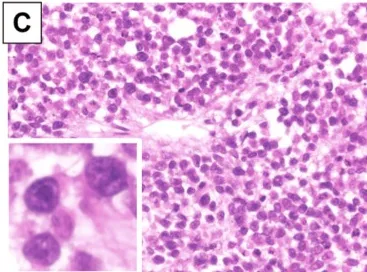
Biopsy and autopsy samples of human NUT carcinoma in the retroperitoneum. C: The tumor from the autopsy sample showed a dense proliferation of monomorphic, round tumor cells with a high nucleocytoplasmic ratio. Inset, magnified view of tumor nuclei with fine chromatin and prominent nucleoli.
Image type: pathology (h&e)